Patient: sex M, age 63
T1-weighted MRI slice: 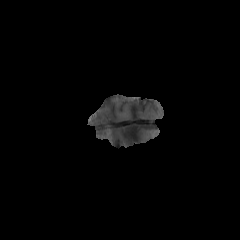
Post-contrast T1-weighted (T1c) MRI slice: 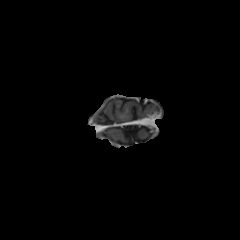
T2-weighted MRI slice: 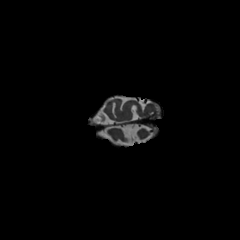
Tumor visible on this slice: no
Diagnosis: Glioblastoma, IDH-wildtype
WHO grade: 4